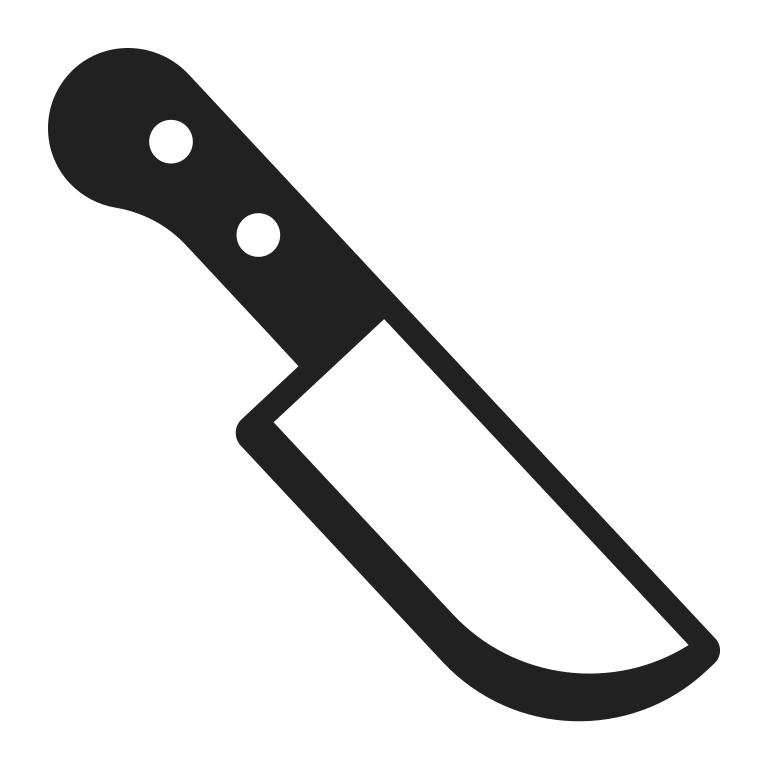
kitchen knife high contrast